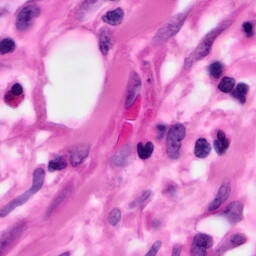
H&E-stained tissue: Pancreatic